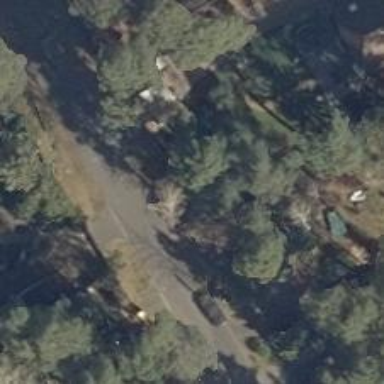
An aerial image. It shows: Residential road.